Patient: sex F, age 56
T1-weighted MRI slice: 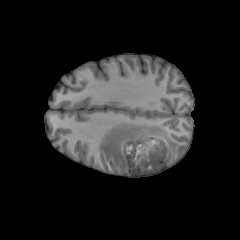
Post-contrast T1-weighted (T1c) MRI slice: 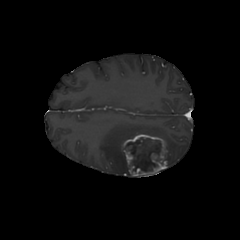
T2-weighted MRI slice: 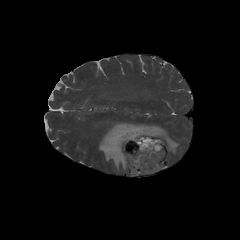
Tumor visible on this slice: yes
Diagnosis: Glioblastoma, IDH-wildtype
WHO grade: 4